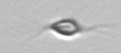
Label: Chrysochromulina